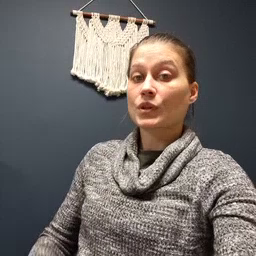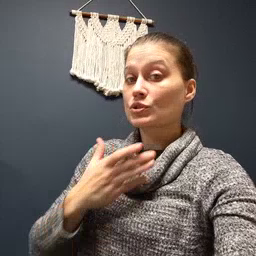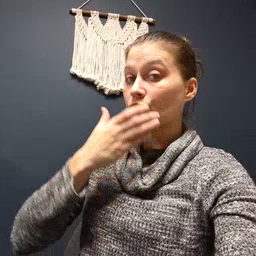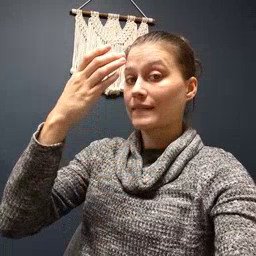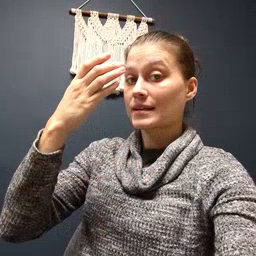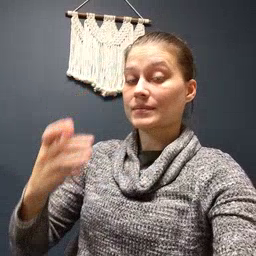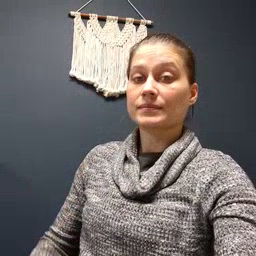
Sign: giraffe